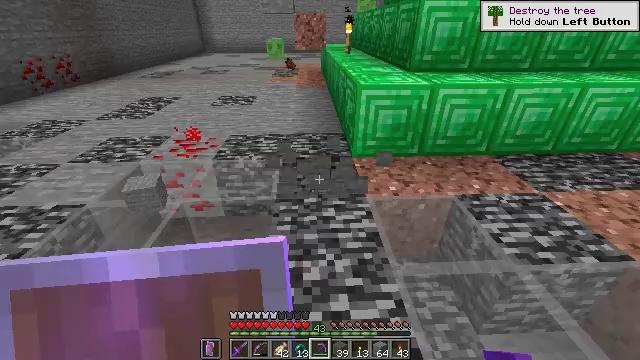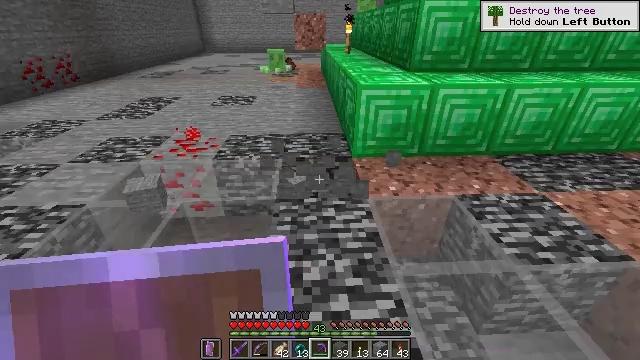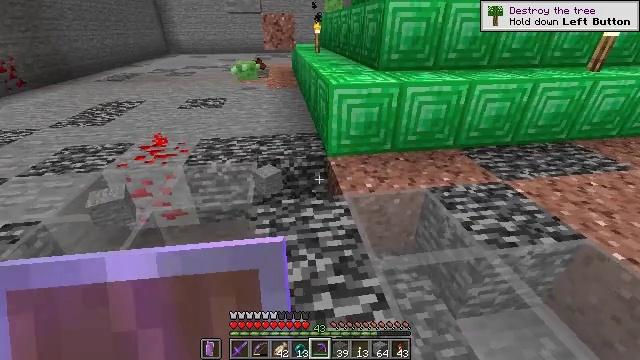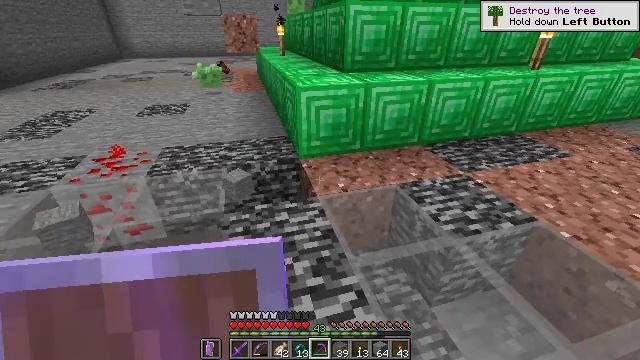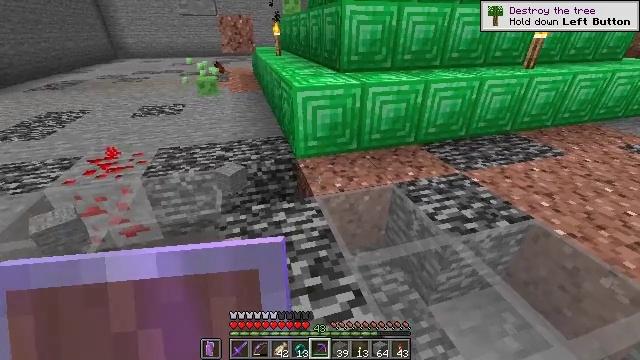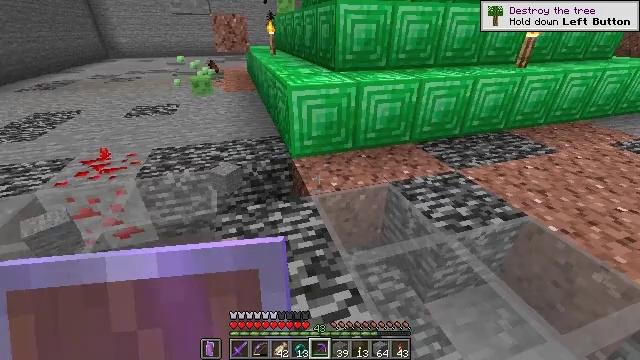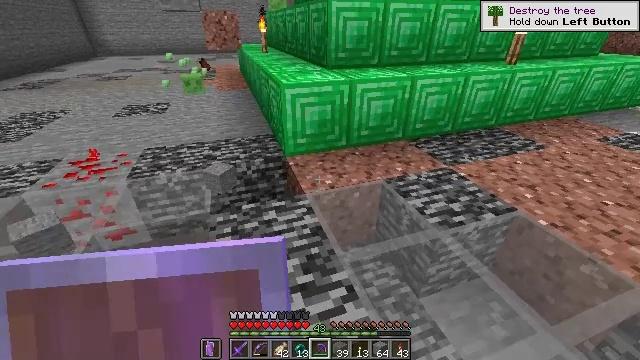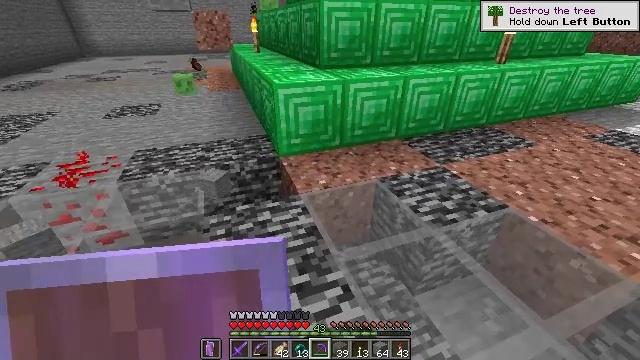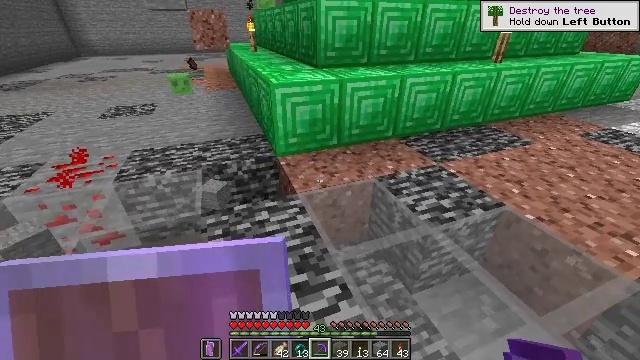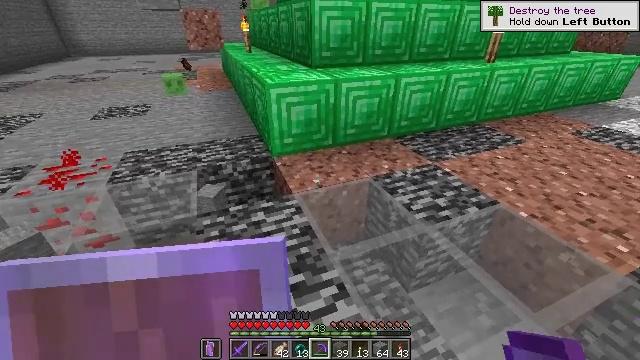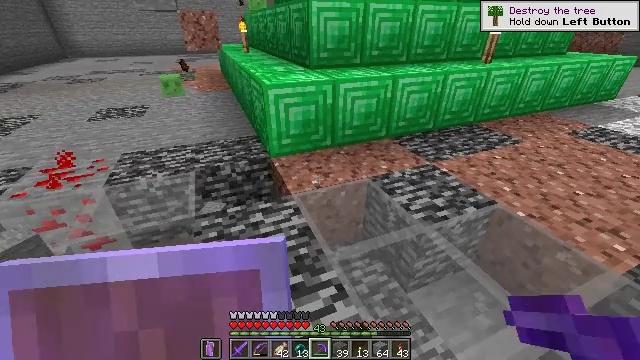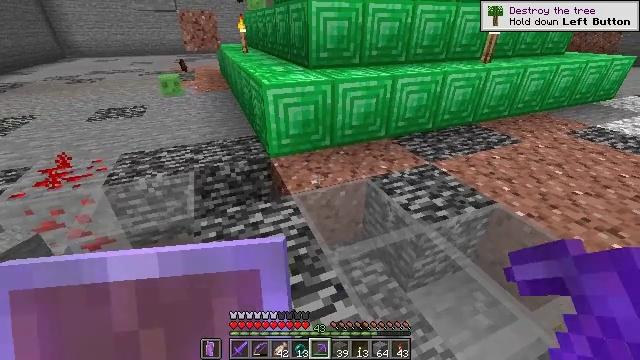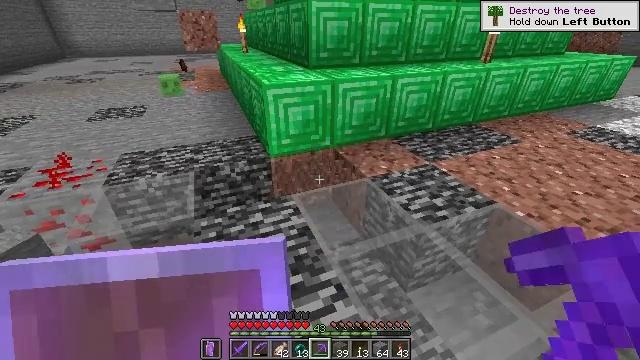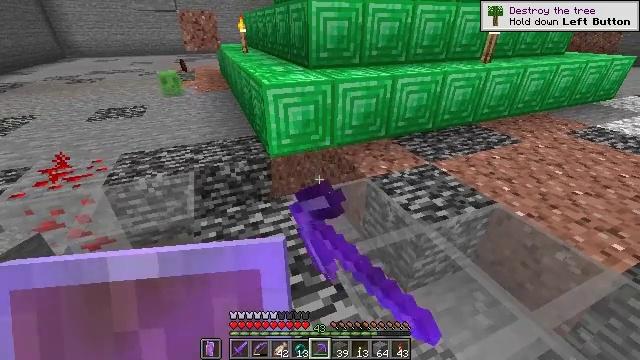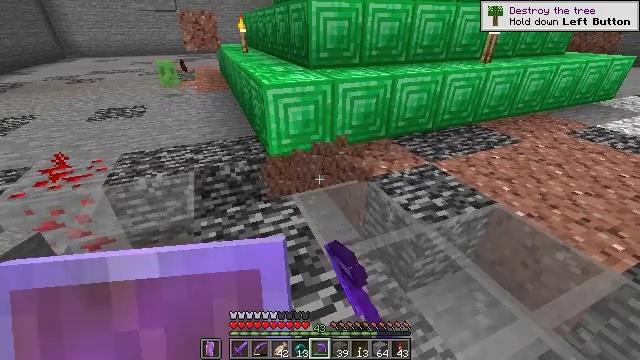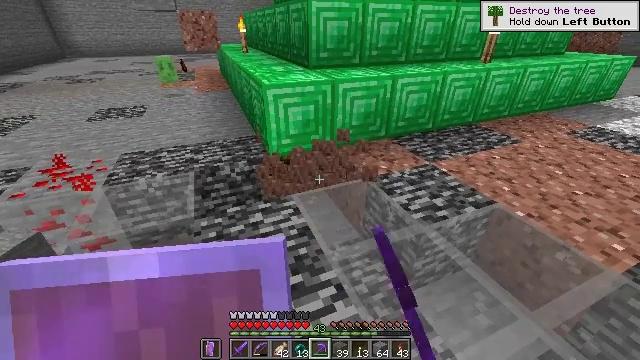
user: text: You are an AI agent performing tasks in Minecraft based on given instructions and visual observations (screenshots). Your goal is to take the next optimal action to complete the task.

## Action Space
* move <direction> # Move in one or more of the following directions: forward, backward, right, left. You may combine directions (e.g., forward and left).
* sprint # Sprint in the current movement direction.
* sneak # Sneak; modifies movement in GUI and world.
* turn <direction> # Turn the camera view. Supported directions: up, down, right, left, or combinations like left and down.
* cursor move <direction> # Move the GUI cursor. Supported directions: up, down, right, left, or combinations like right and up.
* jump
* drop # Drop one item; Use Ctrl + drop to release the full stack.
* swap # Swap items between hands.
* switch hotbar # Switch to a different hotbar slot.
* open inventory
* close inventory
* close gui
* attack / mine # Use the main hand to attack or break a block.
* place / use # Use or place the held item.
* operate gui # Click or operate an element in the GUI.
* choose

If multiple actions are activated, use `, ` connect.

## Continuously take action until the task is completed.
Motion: motion action
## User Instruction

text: Break the granite to collect it.
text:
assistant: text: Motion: no_op
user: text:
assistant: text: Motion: turn right
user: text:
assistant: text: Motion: turn right
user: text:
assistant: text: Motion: no_op
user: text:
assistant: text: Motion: turn right
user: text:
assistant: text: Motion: turn right
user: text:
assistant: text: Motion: turn right
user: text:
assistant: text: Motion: no_op
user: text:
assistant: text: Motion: turn right
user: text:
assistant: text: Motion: no_op
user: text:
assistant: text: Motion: no_op
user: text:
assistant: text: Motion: attack / mine
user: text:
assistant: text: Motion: attack / mine
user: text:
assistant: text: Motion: attack / mine
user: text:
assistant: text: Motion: no_op
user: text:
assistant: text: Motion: no_op
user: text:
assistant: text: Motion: no_op
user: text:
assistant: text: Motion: turn right
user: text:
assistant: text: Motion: turn right
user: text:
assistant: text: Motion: turn right
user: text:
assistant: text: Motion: no_op
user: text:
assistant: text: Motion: no_op
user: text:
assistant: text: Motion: no_op
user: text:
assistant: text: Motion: attack / mine
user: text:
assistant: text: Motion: attack / mine
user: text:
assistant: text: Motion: attack / mine
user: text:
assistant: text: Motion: no_op
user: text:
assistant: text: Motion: no_op
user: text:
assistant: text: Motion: no_op
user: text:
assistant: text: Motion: no_op